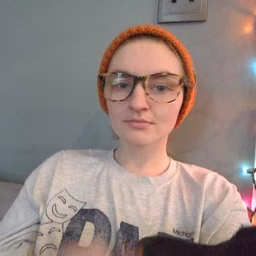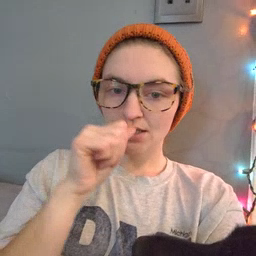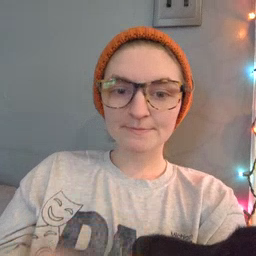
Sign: nuts